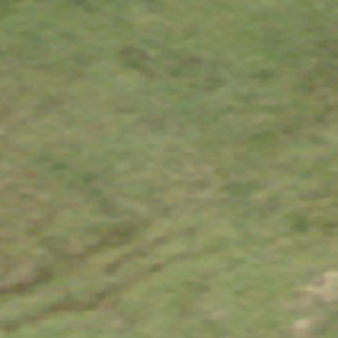
Label: other